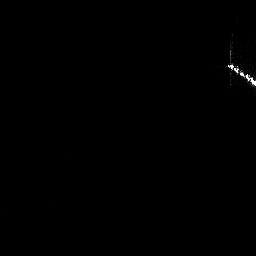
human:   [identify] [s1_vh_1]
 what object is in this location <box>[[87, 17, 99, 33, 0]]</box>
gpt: <ref>1 medium ship at the top right</ref>